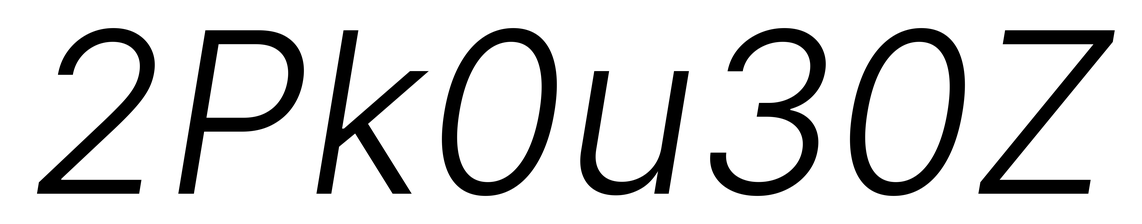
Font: Inter-Italic_Light_Italic